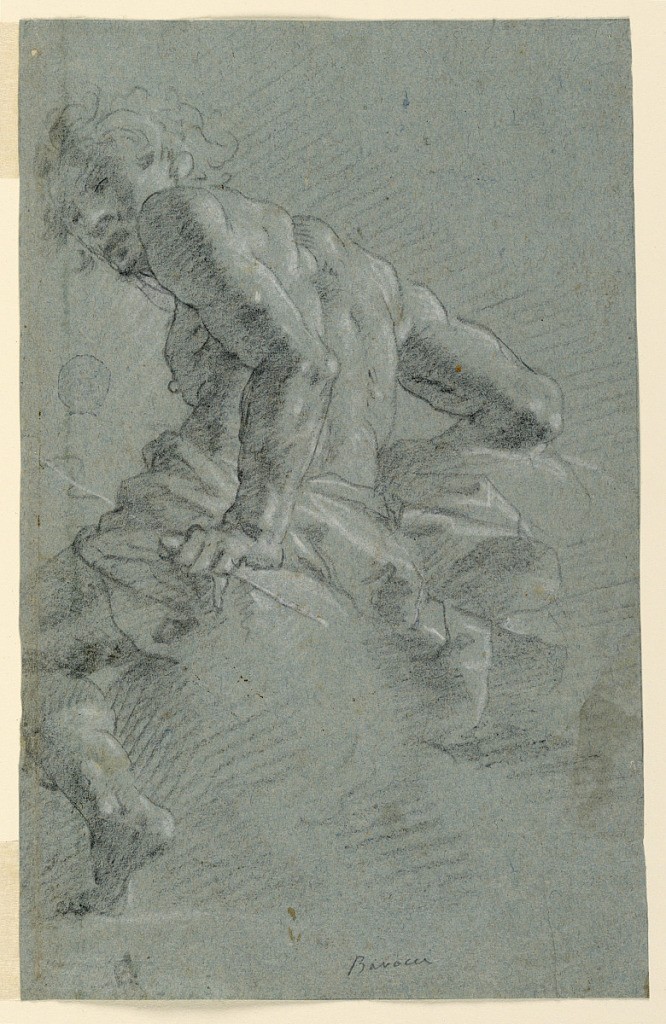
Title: Study of Hermes, Preparatory Study for the Fall of the Giants, Ceiling Fresco at the Palazzo Moroni, Bergamo
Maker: Gian Giacomo Barbelli
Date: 1649
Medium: Charcoal, brush and white heightening on grey-blue paper
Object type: Drawing
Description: Seated male figure seen from behind, sitting on a cloud, turning to look outward at the viewer